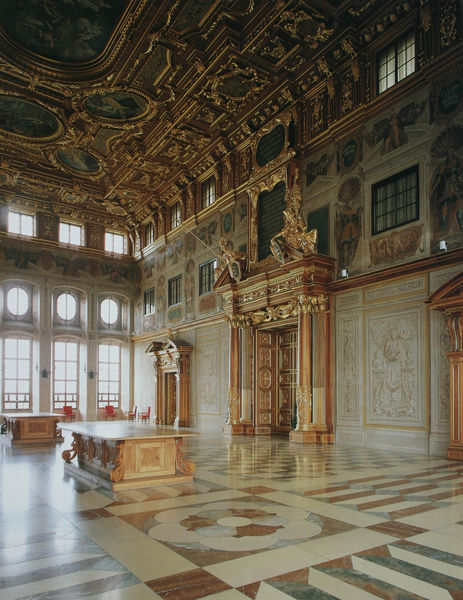
Titel: Blick in den südöstlichen Bereich des rekonstruierten Goldenen Saales
Künstler: Elias Holl
Standort: Augsburg
Institution: Rathaus
Schlagwörter: gemälde, weiß, gelb, grün, braun, fenster, holz, licht, marmor, raum, stuhl, stühle, säule, säulen, tisch, tische, tür, zimmer, gebäude, rot, schloss, muster, wand, architektur, barock, stein, bild, innenraum, spiegelung, boden, figur, gold, interieur, reich, decke, innen, rokkoko, renaissance, deutschland, bilder, italien, türen, fußboden, stab, giebel, türe, saal, figuren, könig, lanze, tafel, wandgemälde, stuck, deutsch, durchgang, tor, halle, foto, fotografie, photographie, wände, eingang, vergoldet, sprossen, palast, rundfenster, fliesen, waffen, mosaik, allegorie, pracht, rathaus, altar, photo, fries, portal, wappen, geometrisch, wandbilder, sarg, pforte, manierismus, fresken, ausgang, könige, kassetten, konsolen, deckengemälde, fresko, golden, gegenlicht, prunk, gülden, steinboden, allegorien, vergoldung, innenarchitektur, rosetten, vertäfelung, deckenmalerei, oculus, okulus, oberlicht, augsburg, italienisch, prächtig, saak, marmorfussboden, sprenggiebel, elias, goldener saal, deckenbilder, elias holl, figruen, holl, sprengiebel, atatuen, rueren